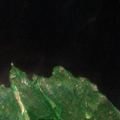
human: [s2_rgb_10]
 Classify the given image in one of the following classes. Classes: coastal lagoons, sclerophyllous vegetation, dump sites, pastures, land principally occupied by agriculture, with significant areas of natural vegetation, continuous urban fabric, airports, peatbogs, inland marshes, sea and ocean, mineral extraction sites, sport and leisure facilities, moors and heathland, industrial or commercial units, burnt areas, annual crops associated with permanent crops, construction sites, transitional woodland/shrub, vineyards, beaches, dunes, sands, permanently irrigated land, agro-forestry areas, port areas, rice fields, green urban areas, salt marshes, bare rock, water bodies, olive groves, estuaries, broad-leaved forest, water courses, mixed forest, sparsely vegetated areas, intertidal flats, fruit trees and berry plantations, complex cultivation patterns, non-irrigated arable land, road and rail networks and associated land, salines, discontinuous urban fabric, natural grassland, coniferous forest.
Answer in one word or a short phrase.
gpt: coniferous forest, mixed forest, water bodies